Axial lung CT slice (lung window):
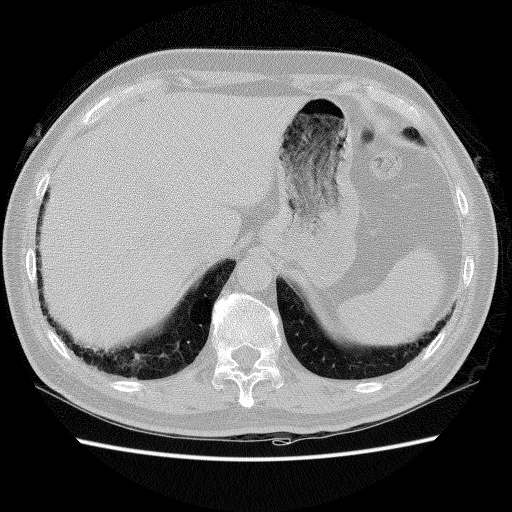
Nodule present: no